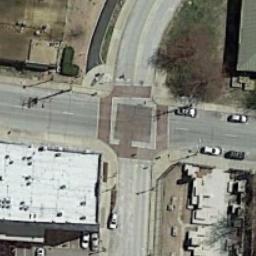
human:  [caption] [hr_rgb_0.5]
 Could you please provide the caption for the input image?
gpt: There are several cars at the intersection .

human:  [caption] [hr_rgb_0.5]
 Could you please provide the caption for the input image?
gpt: There is a blue building at the top left corner of the intersection .

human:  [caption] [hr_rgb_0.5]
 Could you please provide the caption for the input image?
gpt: There are several moving vehicles on the road at the intersection, With many buildings and some trees around the intersection .

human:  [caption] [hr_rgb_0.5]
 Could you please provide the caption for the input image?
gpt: An intersection with normal traffic is between some buildings .

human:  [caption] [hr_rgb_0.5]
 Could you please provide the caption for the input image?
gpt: An intersection beside a white building .